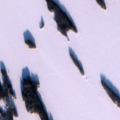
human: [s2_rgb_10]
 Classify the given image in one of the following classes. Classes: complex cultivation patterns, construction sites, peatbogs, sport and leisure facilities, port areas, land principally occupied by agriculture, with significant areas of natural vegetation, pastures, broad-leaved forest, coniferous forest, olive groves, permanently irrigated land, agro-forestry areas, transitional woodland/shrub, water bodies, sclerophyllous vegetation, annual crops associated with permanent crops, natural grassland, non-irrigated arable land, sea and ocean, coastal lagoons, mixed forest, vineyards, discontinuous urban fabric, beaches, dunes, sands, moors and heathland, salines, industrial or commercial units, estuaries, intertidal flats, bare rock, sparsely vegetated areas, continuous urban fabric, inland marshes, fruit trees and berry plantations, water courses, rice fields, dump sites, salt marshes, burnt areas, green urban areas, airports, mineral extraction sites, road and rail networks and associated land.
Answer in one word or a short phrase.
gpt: mixed forest, water bodies